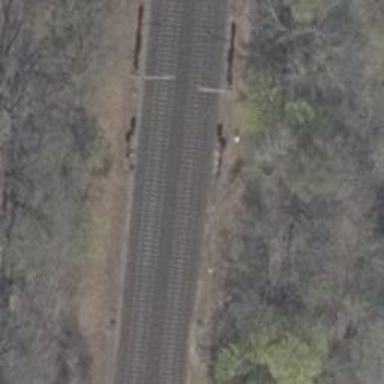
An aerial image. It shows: Light signal on the railway track with repeated crossing signals.